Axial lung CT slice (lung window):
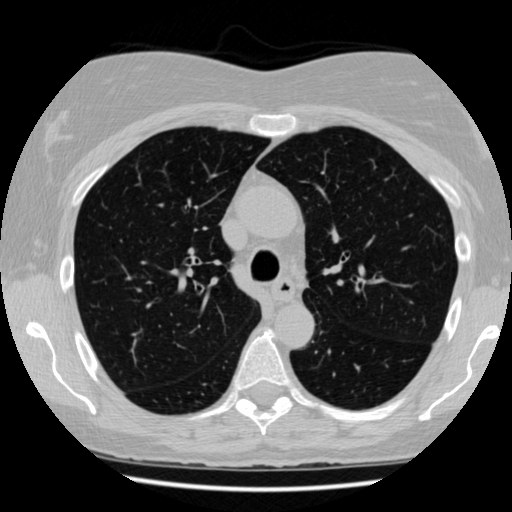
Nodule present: no